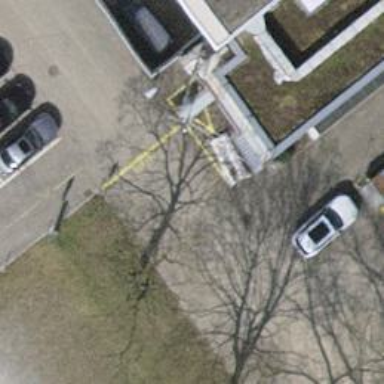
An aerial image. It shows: Lift gate barrier.